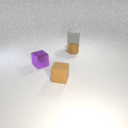
small brown metal cylinder to the right of small brown rubber cube